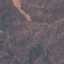
Label: HerbaceousVegetation